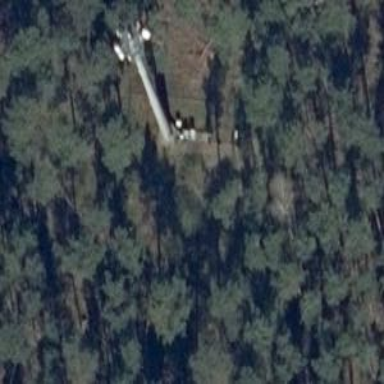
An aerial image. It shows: Mast tower used for communication.